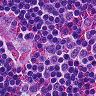
Metastatic tissue present: no